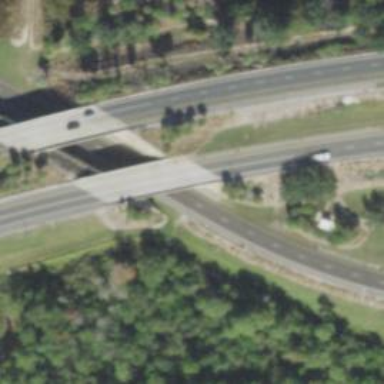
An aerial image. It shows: Bridge over motorway.